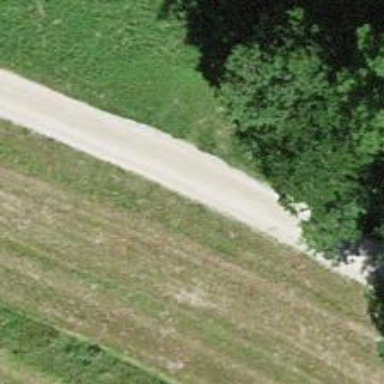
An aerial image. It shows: Unpaved track with grade2 track type.